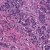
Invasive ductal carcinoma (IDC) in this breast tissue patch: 1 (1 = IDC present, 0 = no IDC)